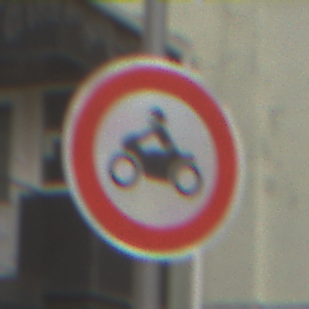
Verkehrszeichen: VerbotKraftraeder
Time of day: MorningAfternoon
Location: Outdoor (Urban)
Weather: Overcast
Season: NotSpecified
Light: Natural